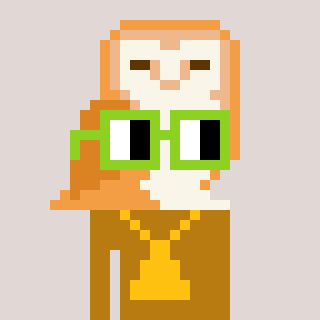
a pixel art character with square light green glasses, a owl-shaped head and a gold-colored body on a warm background